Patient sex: M
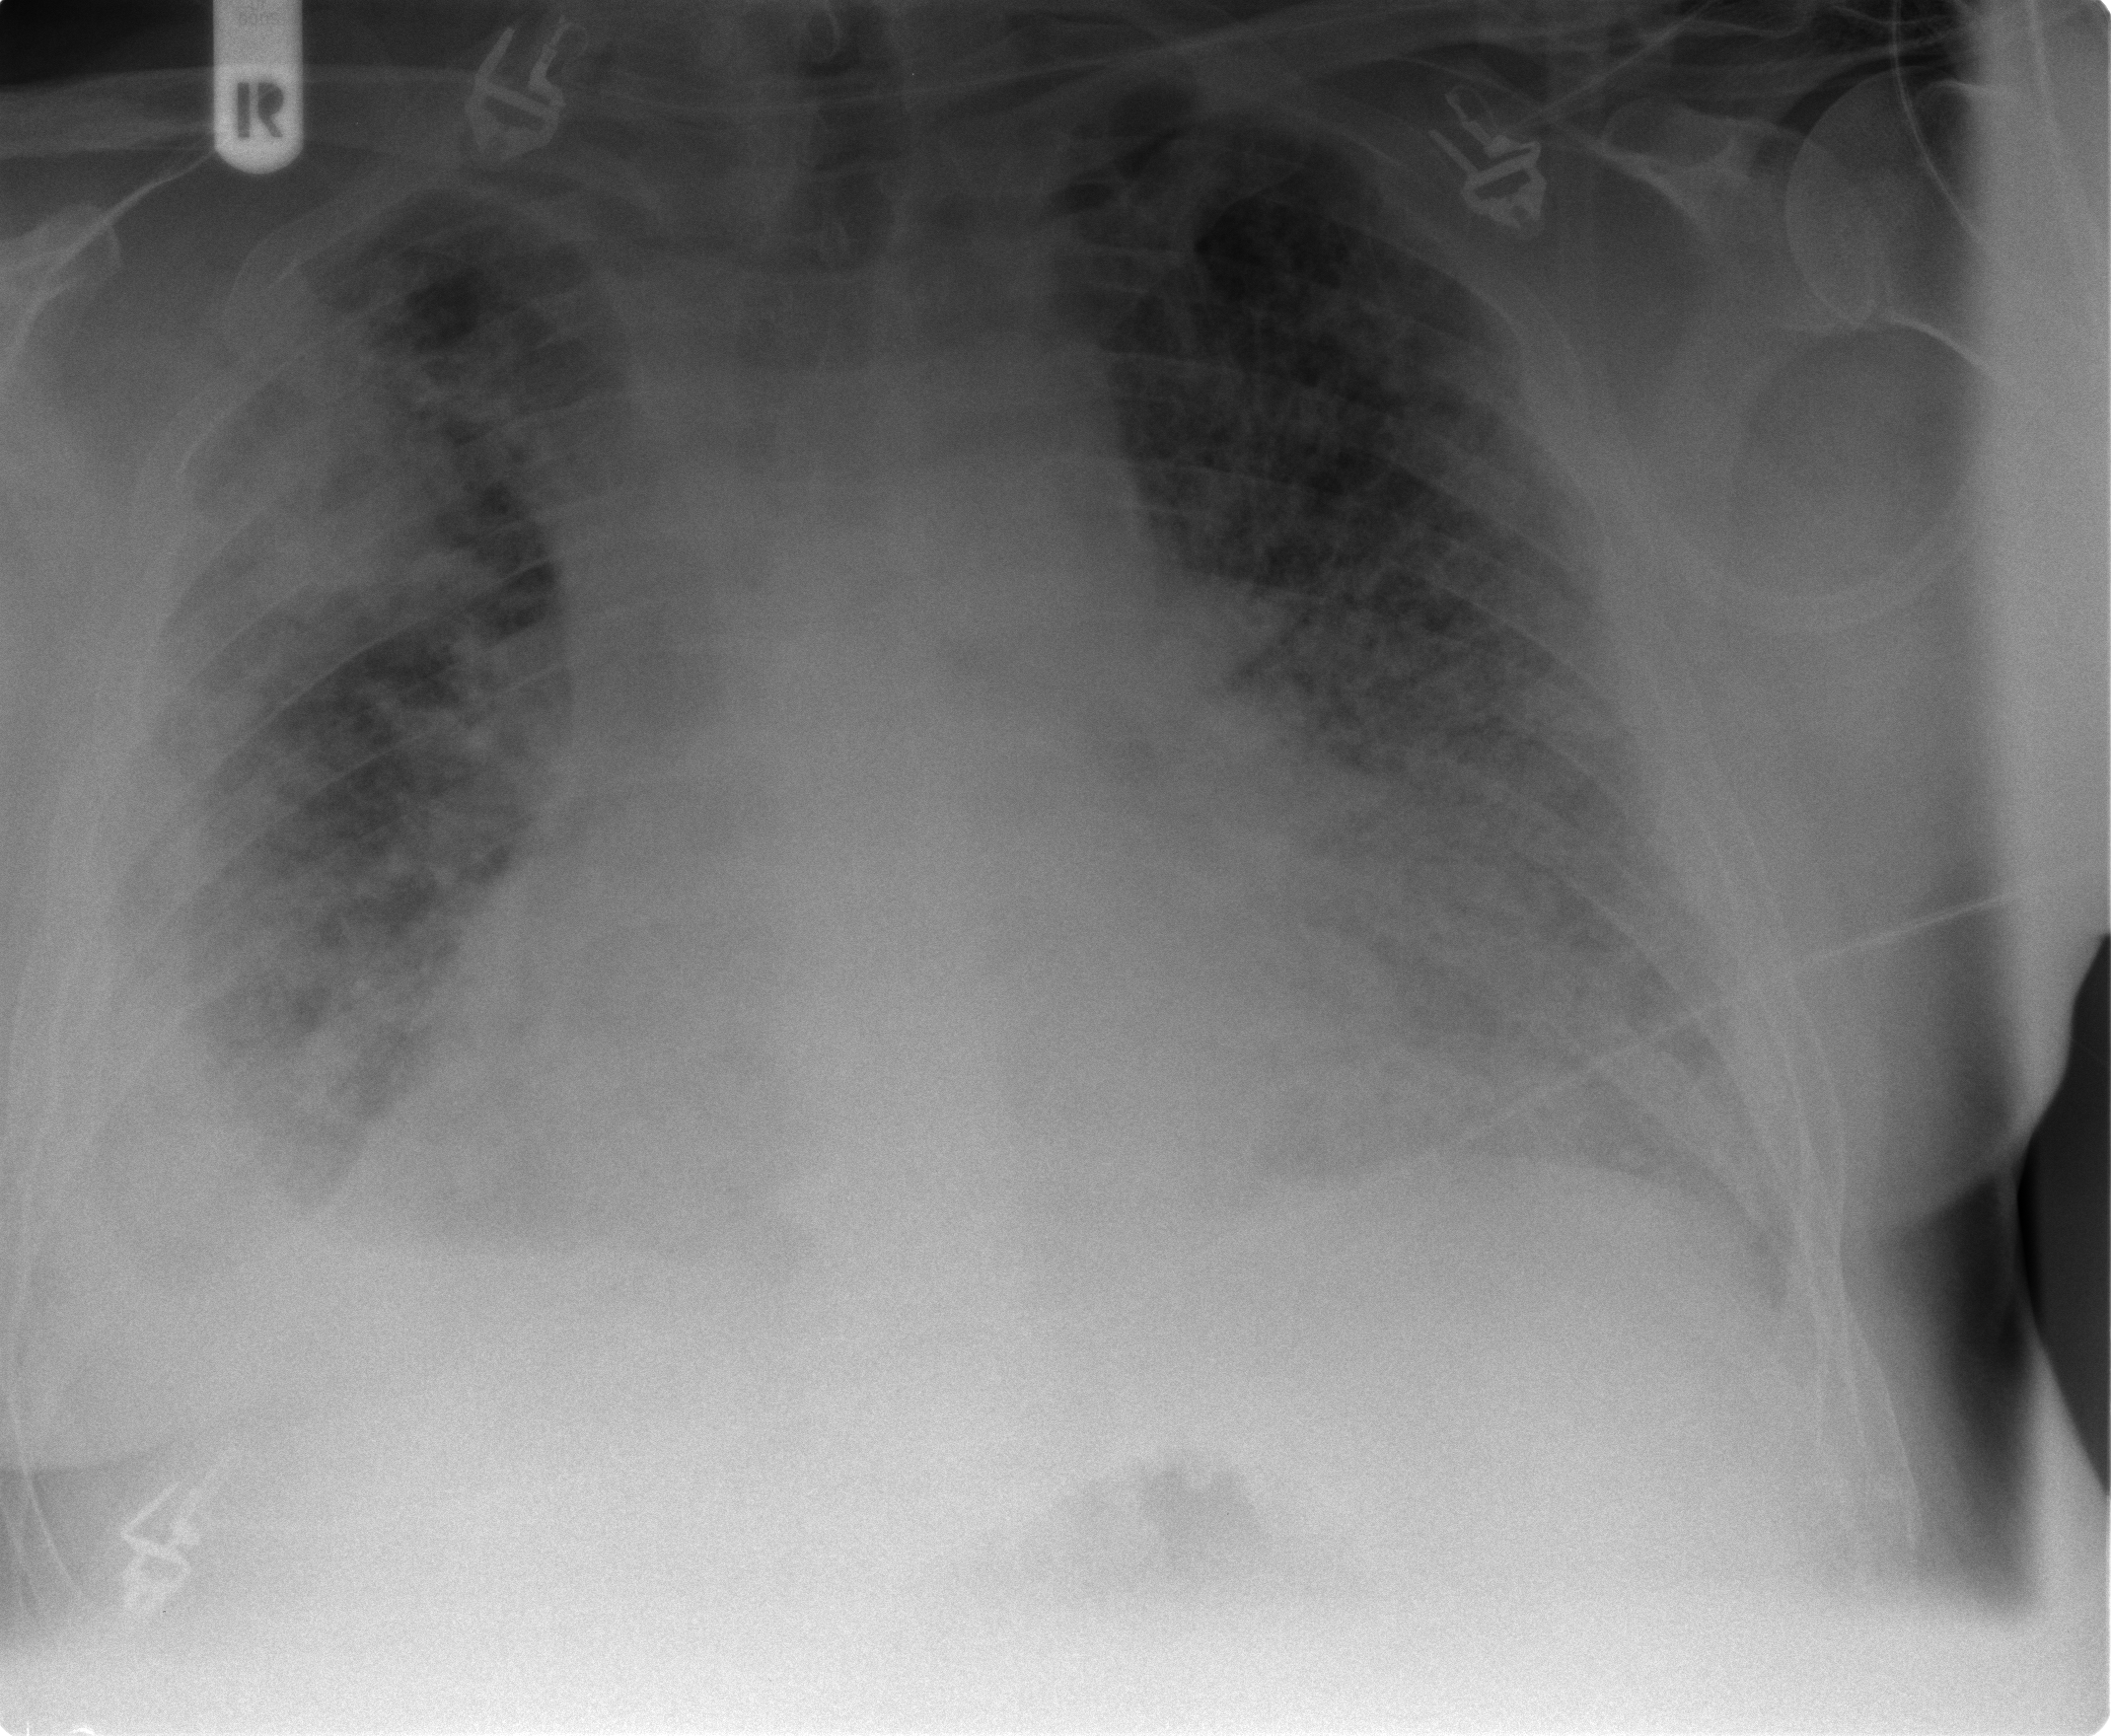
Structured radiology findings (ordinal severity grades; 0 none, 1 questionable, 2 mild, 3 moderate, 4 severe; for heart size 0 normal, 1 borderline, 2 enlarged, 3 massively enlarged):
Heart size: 2
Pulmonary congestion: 2
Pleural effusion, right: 3
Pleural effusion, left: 0
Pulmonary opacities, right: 4
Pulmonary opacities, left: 4
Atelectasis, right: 3
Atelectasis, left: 3